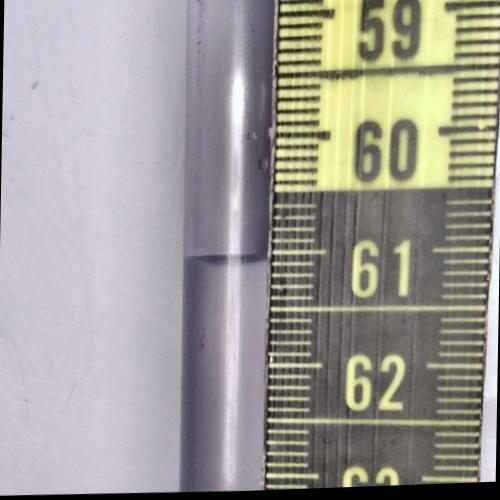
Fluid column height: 61.1 cm